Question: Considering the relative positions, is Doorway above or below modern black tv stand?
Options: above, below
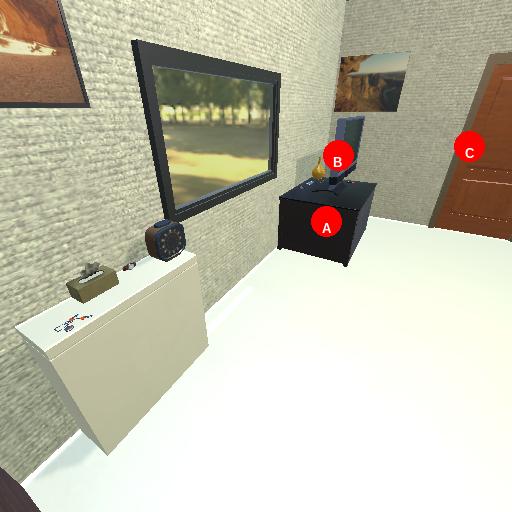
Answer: above